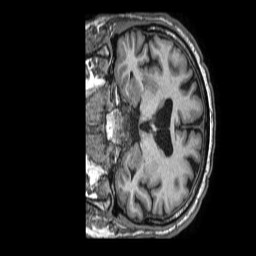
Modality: T1w
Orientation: coronal
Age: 72
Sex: male
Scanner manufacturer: philips
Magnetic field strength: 1.5 T
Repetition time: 0.007062 s
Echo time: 0.003202 s